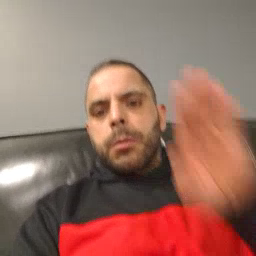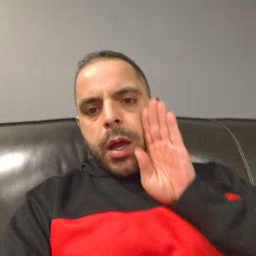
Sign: brown